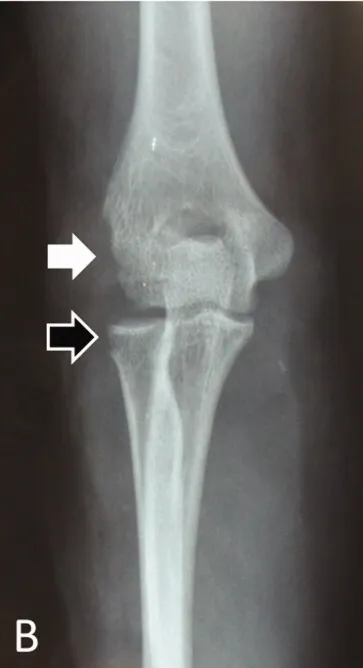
Radiographs of the patient in Case 2. (B) Radiograph taken after debridement. The white arrow indicates deficient humeral condyles, while the black arrow indicates radial head defects.
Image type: radiology (x_ray)